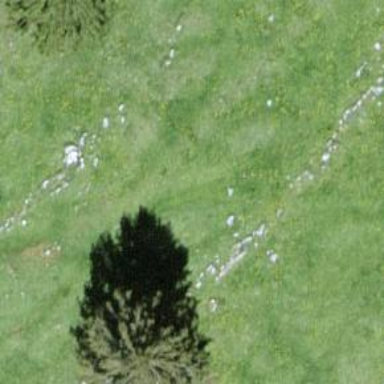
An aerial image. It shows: Path covered with grass.